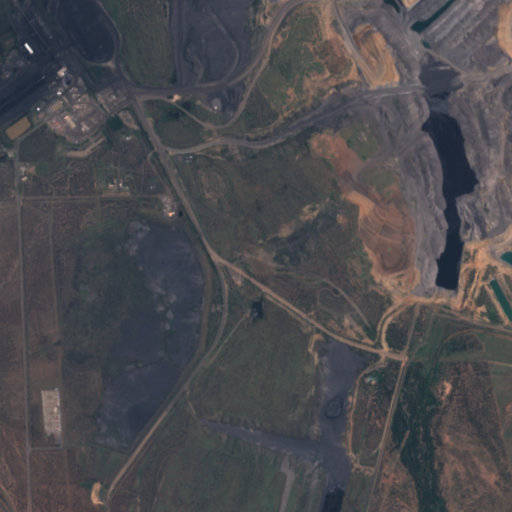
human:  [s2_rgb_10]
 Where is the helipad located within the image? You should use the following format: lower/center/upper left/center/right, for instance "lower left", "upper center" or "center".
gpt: The helipad is located in the upper left of the image.
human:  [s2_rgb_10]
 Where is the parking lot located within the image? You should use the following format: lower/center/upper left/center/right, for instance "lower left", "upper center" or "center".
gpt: The parking lot is located in the upper left of the image.
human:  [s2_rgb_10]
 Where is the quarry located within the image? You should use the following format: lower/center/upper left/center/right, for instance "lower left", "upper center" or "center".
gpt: The quarry is located in the upper right of the image.
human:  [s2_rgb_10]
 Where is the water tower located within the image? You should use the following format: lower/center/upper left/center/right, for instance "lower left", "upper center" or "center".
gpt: The water tower is located in the upper left of the image.
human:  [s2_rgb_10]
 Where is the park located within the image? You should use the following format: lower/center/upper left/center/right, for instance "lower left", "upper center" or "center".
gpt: There is no park in the image.